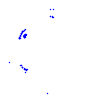
Particle: electron